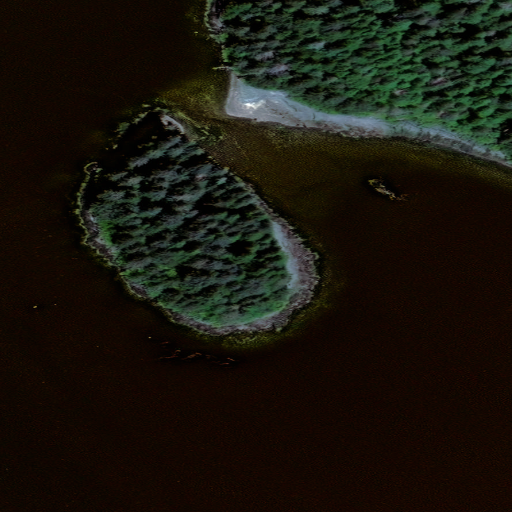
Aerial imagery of island in Alaska named Highwater Island containing only unknown